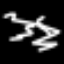
Label: squiggle